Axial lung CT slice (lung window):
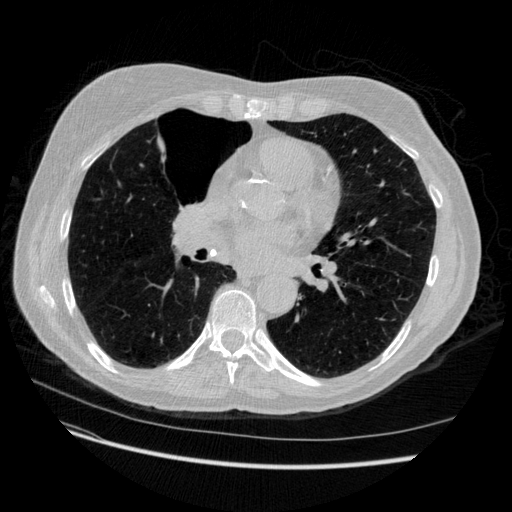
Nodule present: no